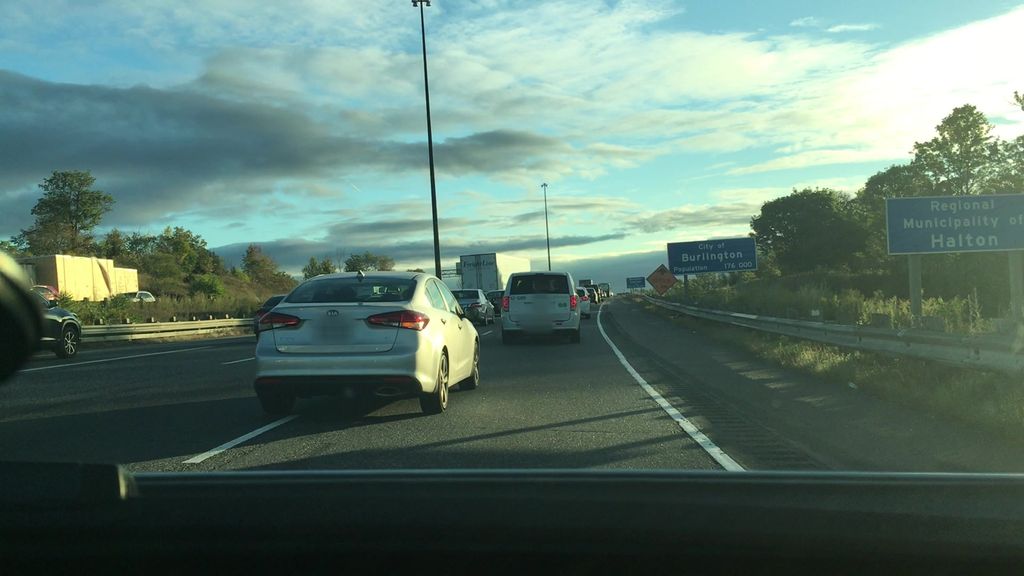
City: hamilton